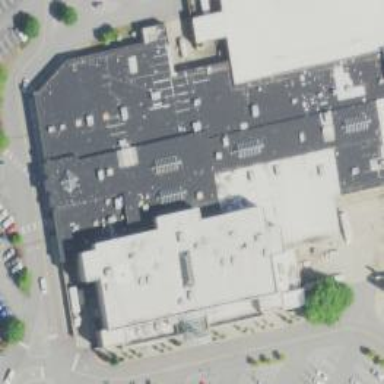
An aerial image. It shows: Cinema.